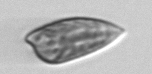
Label: Prorocentrum_dentatum